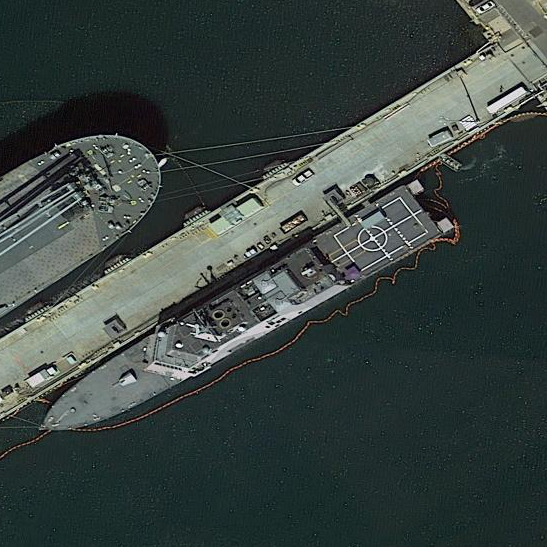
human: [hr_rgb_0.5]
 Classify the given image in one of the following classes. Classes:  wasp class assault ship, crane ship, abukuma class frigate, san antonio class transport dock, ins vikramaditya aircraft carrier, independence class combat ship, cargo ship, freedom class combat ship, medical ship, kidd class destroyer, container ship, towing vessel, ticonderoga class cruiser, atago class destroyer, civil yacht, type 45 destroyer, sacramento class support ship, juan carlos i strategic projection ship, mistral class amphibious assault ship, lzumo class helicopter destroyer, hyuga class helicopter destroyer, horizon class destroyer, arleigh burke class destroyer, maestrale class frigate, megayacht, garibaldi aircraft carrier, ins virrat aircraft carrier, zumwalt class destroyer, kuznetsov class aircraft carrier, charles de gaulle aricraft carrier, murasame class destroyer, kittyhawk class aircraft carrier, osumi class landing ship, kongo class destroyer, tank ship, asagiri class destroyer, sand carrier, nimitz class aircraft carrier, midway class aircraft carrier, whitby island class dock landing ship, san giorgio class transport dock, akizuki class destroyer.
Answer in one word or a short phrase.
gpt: Freedom class combat ship